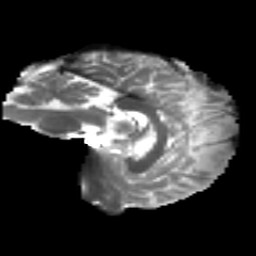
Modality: T2w
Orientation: sagittal
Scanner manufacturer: siemens
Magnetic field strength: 3 T
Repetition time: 4.16 s
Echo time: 0.0806 s